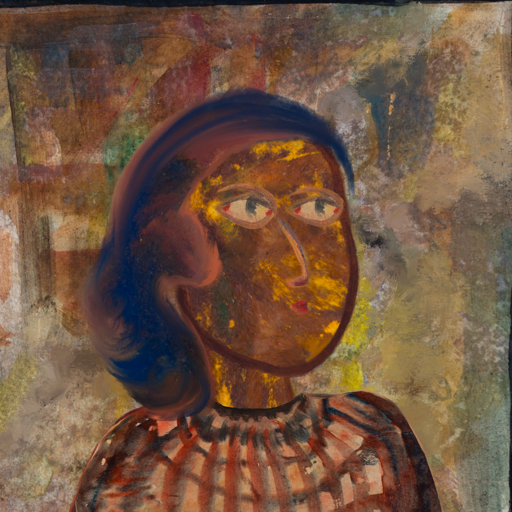
Background: Mosgoul, Head And Neck Side: Comrade, Face Side: GypsyMother, Bust: Orphan, Hair Side: Mother_And_Son_Son, Head Accessory: Blank, Second Necklace: Blank, Necklace: In_The_Sun, Baby: Blank